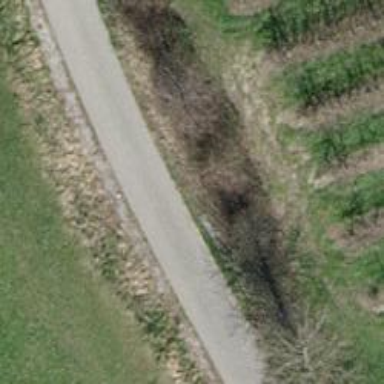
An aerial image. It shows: Gravel track road.